Field crop: maize
Growth stage: 1
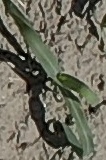
Species: sorghum